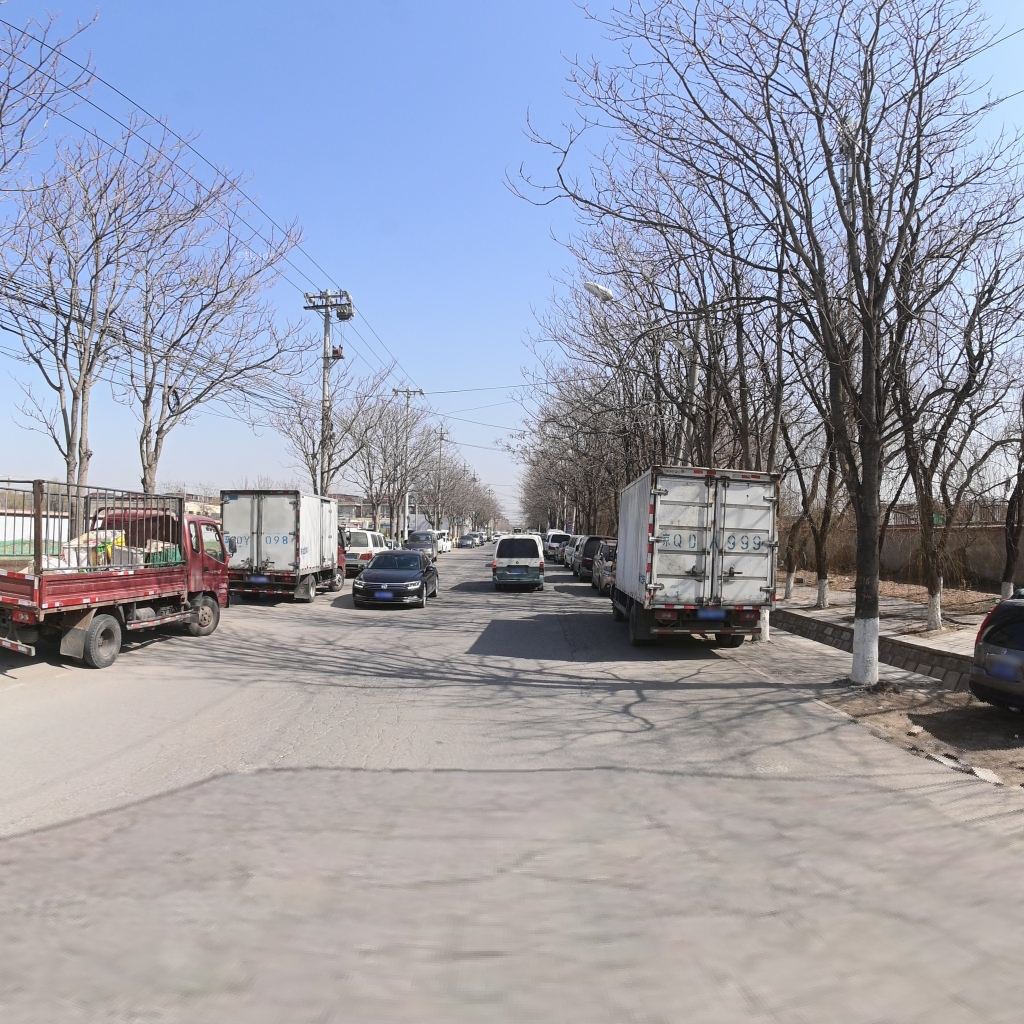
Region: Chaoyang
Road damage annotations: alligator crack